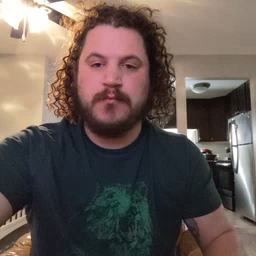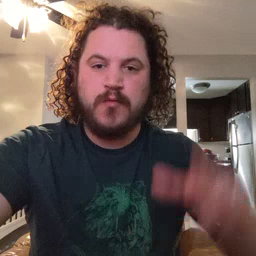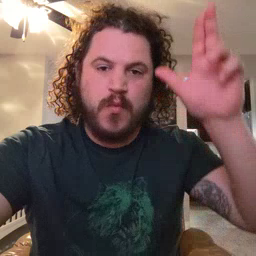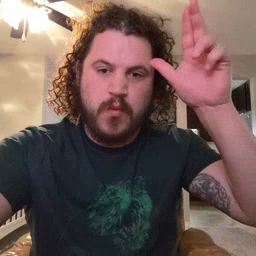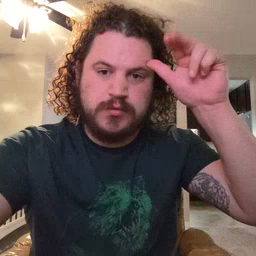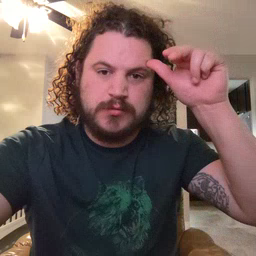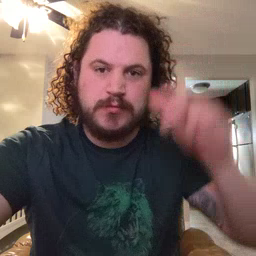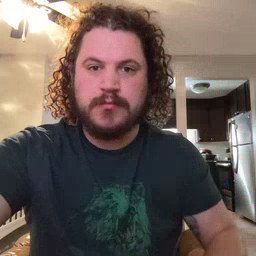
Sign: horse